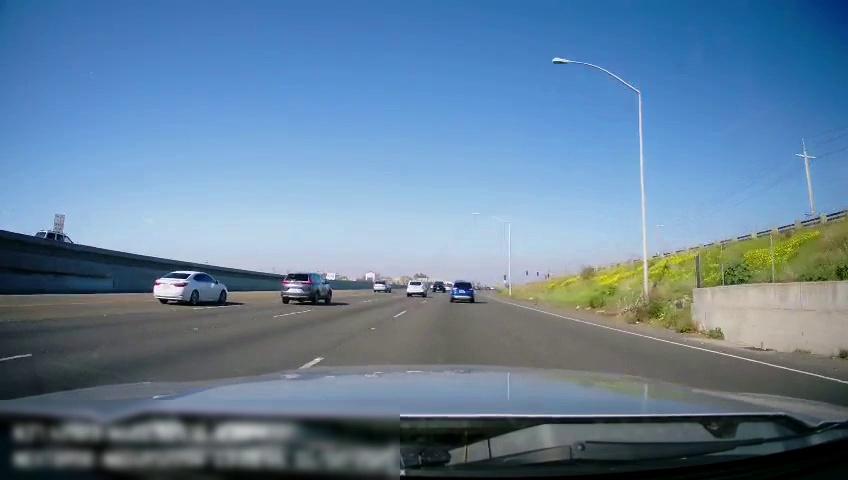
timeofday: Day
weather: Sunny
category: Drivable Space
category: Vehicles | SUV
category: Vehicles | SUV
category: Vehicles | SUV
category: Vehicles | Van
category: Vehicles | SUV
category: Vehicles | Car
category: Vehicles | SUV
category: Lanes | Alternate Lane
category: Lanes | Current Lane
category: Lanes | Alternate Lane
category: Lanes | Alternate Lane
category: Lanes | Alternate Lane